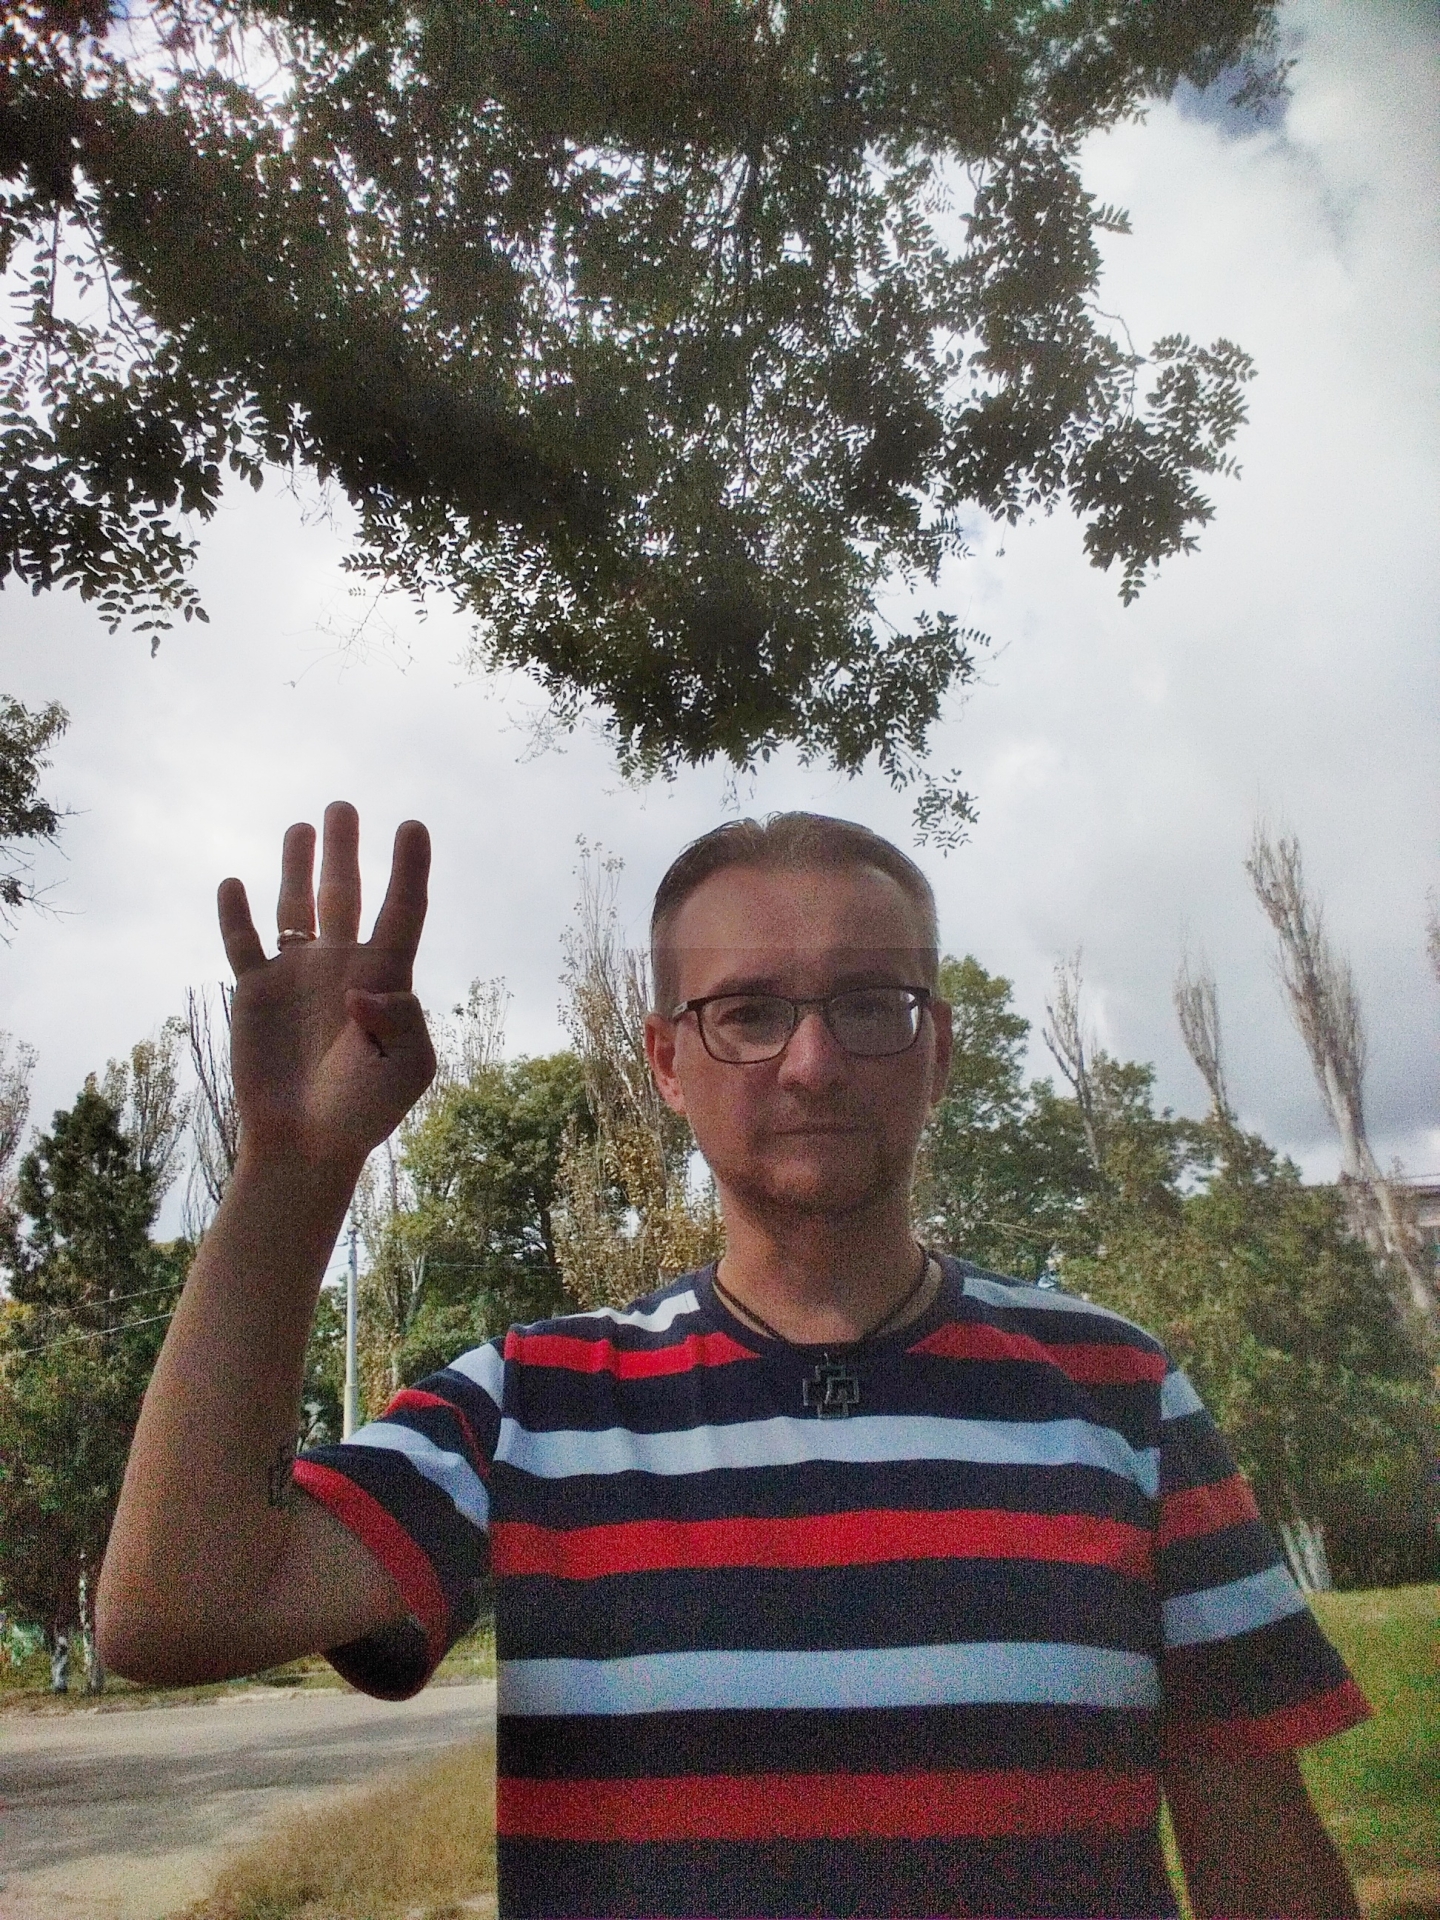
Label: noise